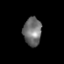
Tissue: prostate
Cell type: Epithelial cells
Senescence score: 0.3396
Nuclear area (px): 501
Mean DAPI intensity: 112.194